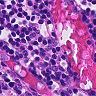
Metastatic tissue present: no